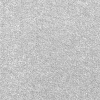
Atmospheric dust classification: dusty